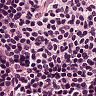
Metastatic tissue present: no